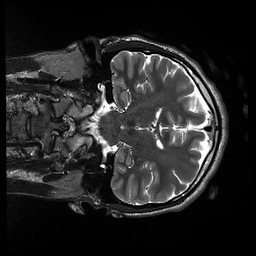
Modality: T2w
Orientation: coronal
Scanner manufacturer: siemens
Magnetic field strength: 3 T
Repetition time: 13.52 s
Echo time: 0.088 s